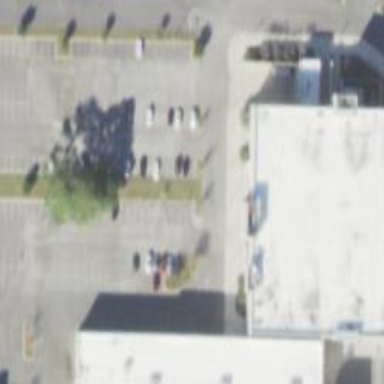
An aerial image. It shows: Parking space is available.